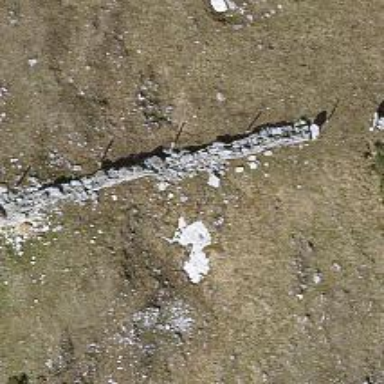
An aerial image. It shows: Wall is shown in the image.